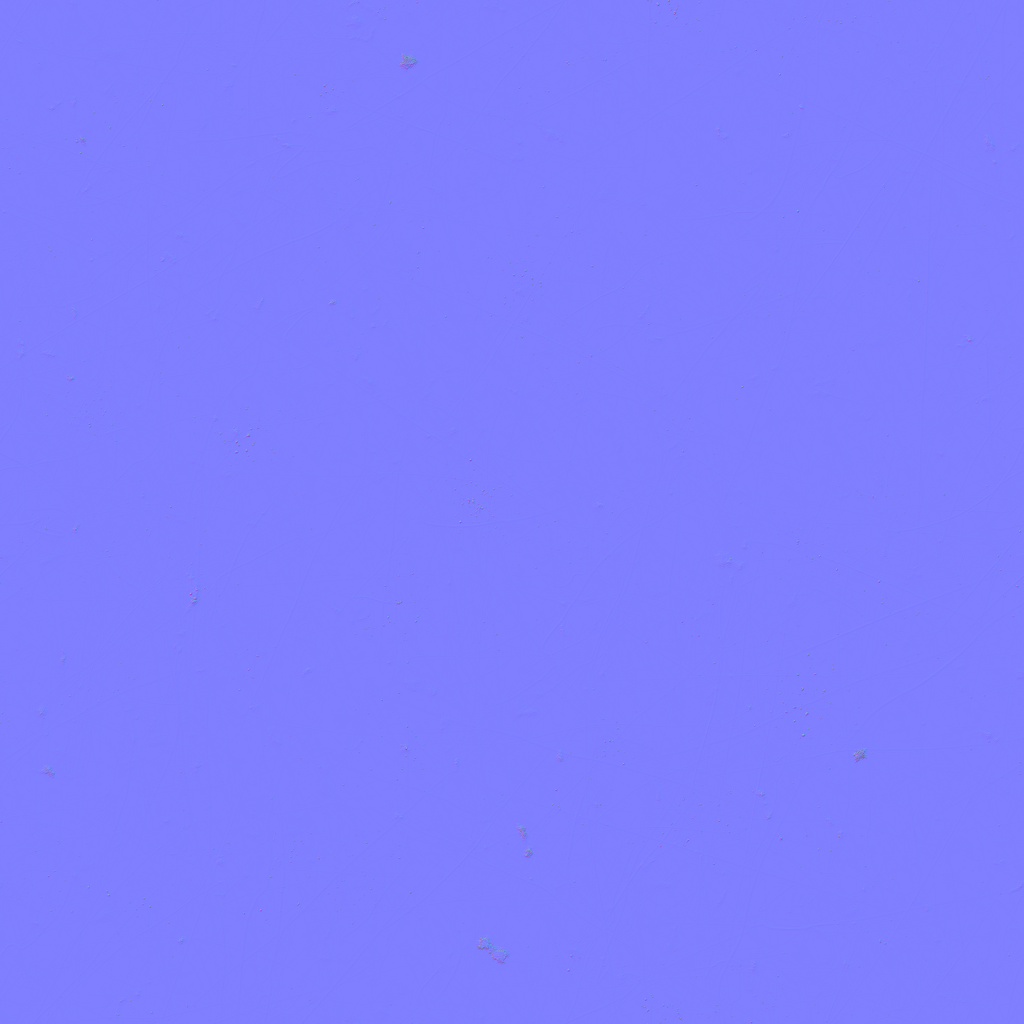
Texture map type: NormalDX